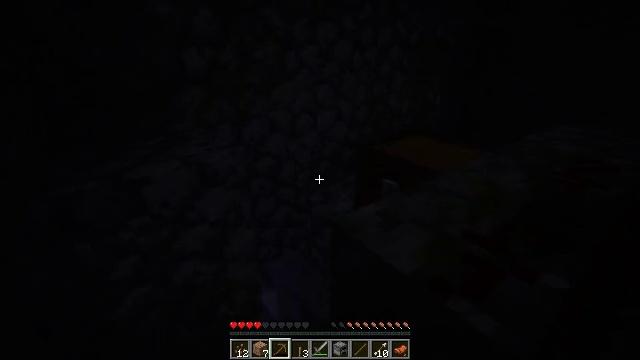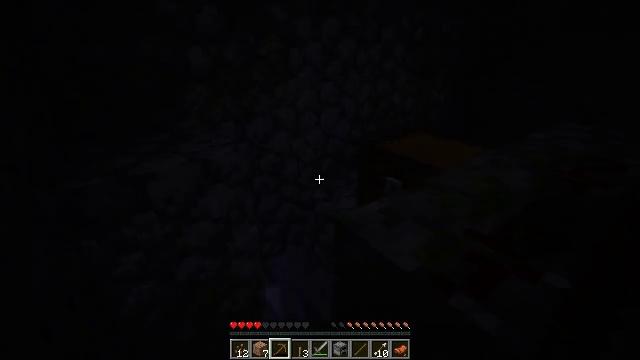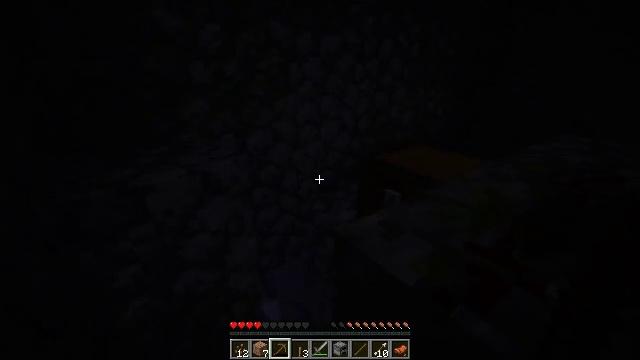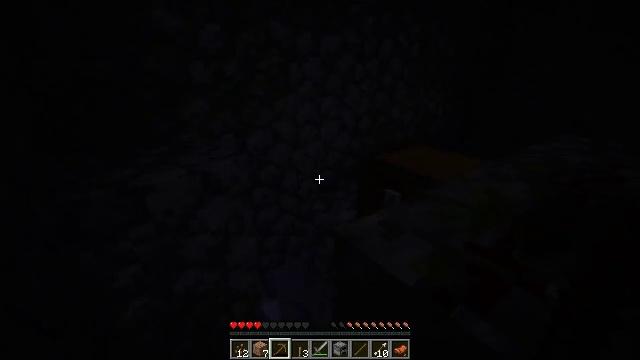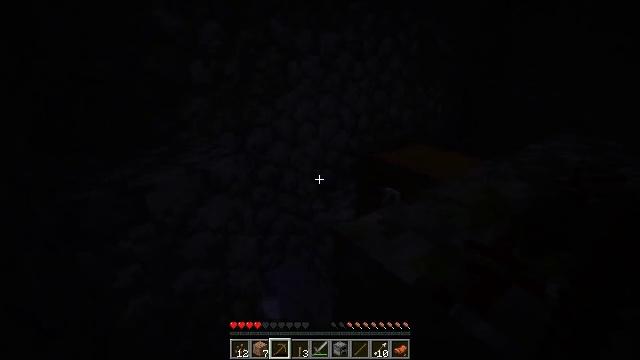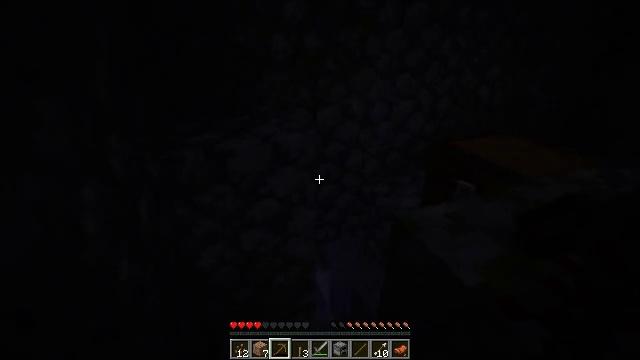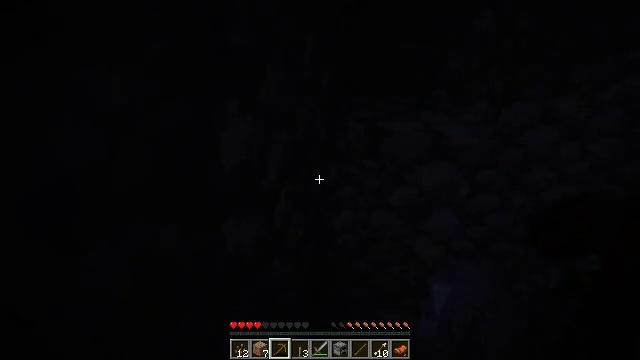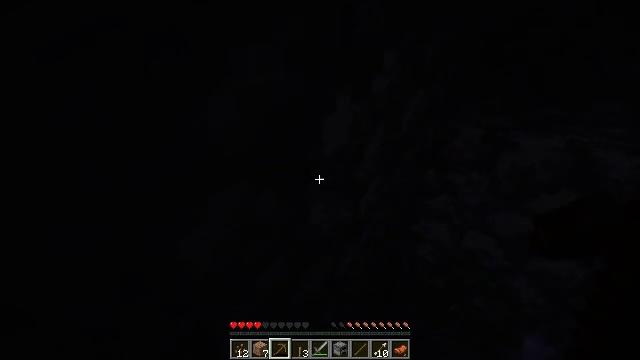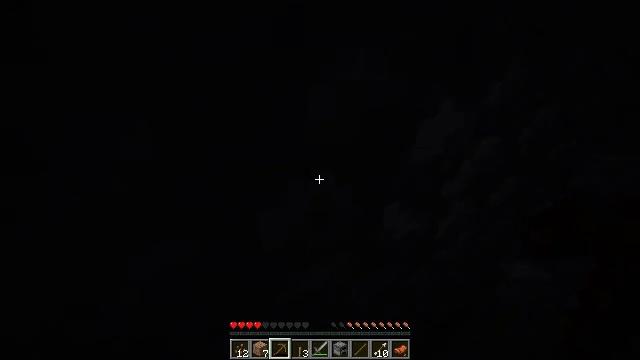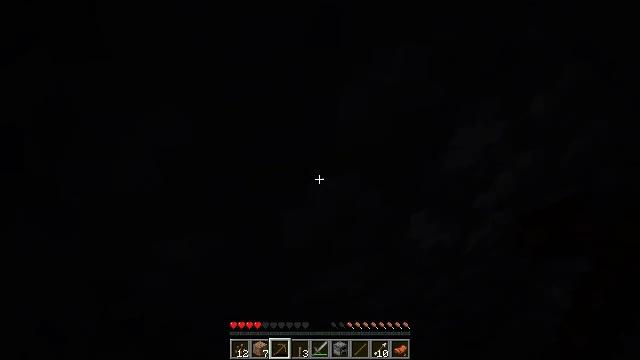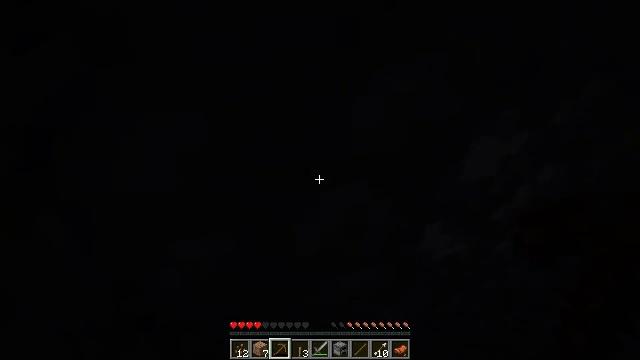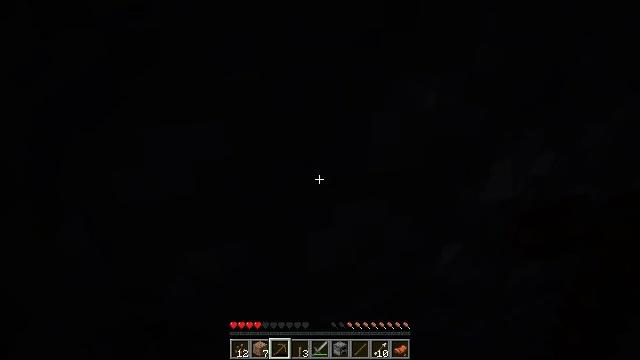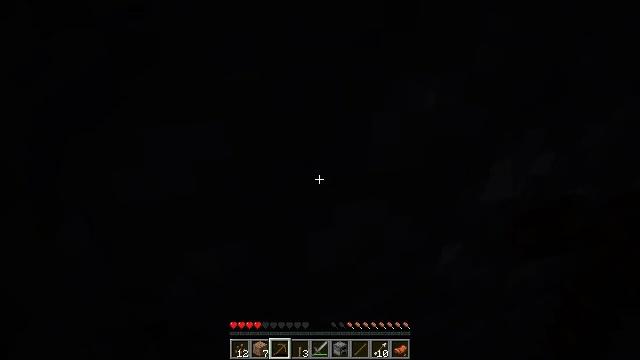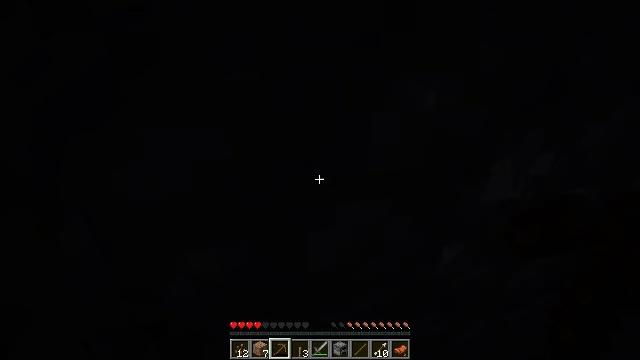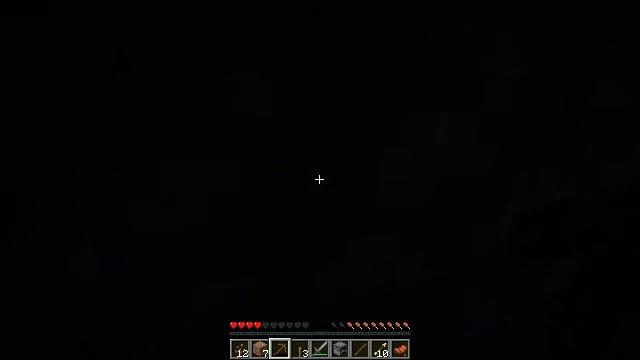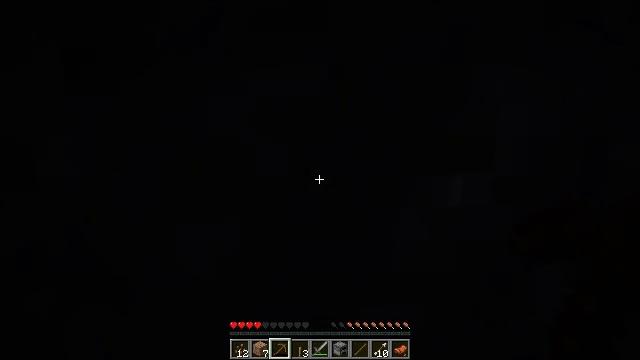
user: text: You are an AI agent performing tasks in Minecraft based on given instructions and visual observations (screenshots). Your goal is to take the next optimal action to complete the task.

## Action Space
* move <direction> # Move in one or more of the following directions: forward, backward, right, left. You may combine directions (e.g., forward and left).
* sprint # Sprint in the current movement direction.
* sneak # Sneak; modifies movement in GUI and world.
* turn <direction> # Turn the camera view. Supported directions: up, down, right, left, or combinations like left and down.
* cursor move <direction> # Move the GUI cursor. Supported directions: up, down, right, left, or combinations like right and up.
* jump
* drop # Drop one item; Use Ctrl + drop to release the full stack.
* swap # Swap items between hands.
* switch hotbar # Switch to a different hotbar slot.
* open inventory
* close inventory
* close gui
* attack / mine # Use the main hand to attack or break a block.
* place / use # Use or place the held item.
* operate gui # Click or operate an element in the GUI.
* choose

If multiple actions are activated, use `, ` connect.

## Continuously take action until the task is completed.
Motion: motion action
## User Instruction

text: Gather redstone wire from the ground.
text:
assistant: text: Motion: no_op
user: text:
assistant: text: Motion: turn up
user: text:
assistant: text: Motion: no_op
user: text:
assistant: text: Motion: no_op
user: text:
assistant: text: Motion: turn left and down
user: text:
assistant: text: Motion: turn left and down
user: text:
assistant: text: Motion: turn left and down
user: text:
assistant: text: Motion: turn left
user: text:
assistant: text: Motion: turn left
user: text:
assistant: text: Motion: turn left and up
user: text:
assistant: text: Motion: turn left and up
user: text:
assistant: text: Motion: no_op
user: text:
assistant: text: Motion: no_op
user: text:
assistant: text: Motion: turn left and up
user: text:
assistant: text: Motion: turn left and up
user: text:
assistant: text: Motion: turn right and up
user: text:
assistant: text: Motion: turn right and down
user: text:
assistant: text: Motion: turn right and down
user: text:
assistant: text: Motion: turn right and down
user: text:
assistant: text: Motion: turn right and down
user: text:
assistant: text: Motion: turn right and down
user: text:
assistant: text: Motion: turn right and down
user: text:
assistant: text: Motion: turn right
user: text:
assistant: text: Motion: turn right and down
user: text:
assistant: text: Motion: turn right and down
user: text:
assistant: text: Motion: turn right
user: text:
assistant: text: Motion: turn right and up
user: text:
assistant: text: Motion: turn right and up
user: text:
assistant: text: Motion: turn right and up
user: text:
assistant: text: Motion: turn right and up